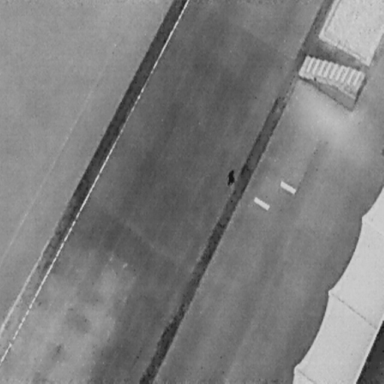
There is a Person in the infrared image.